Field crop: maize
Growth stage: 1
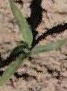
Species: maize